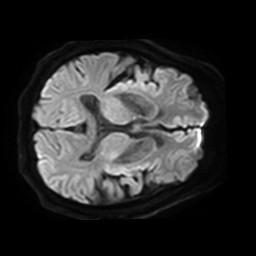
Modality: TRACE
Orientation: axial
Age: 72
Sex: male
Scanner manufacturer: philips
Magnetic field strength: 3 T
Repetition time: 4.284 s
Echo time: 0.07429 s